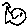
Label: fish